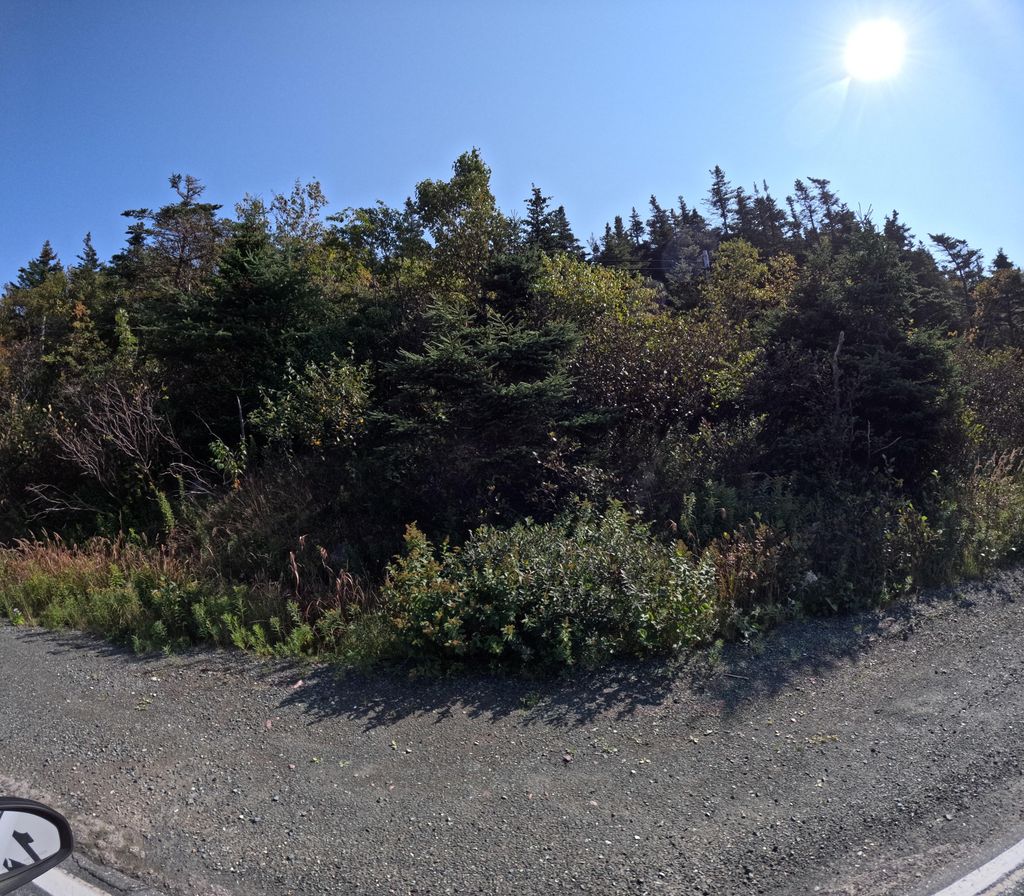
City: st_johns